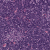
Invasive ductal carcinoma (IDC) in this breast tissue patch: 0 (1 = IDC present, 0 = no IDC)